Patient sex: F
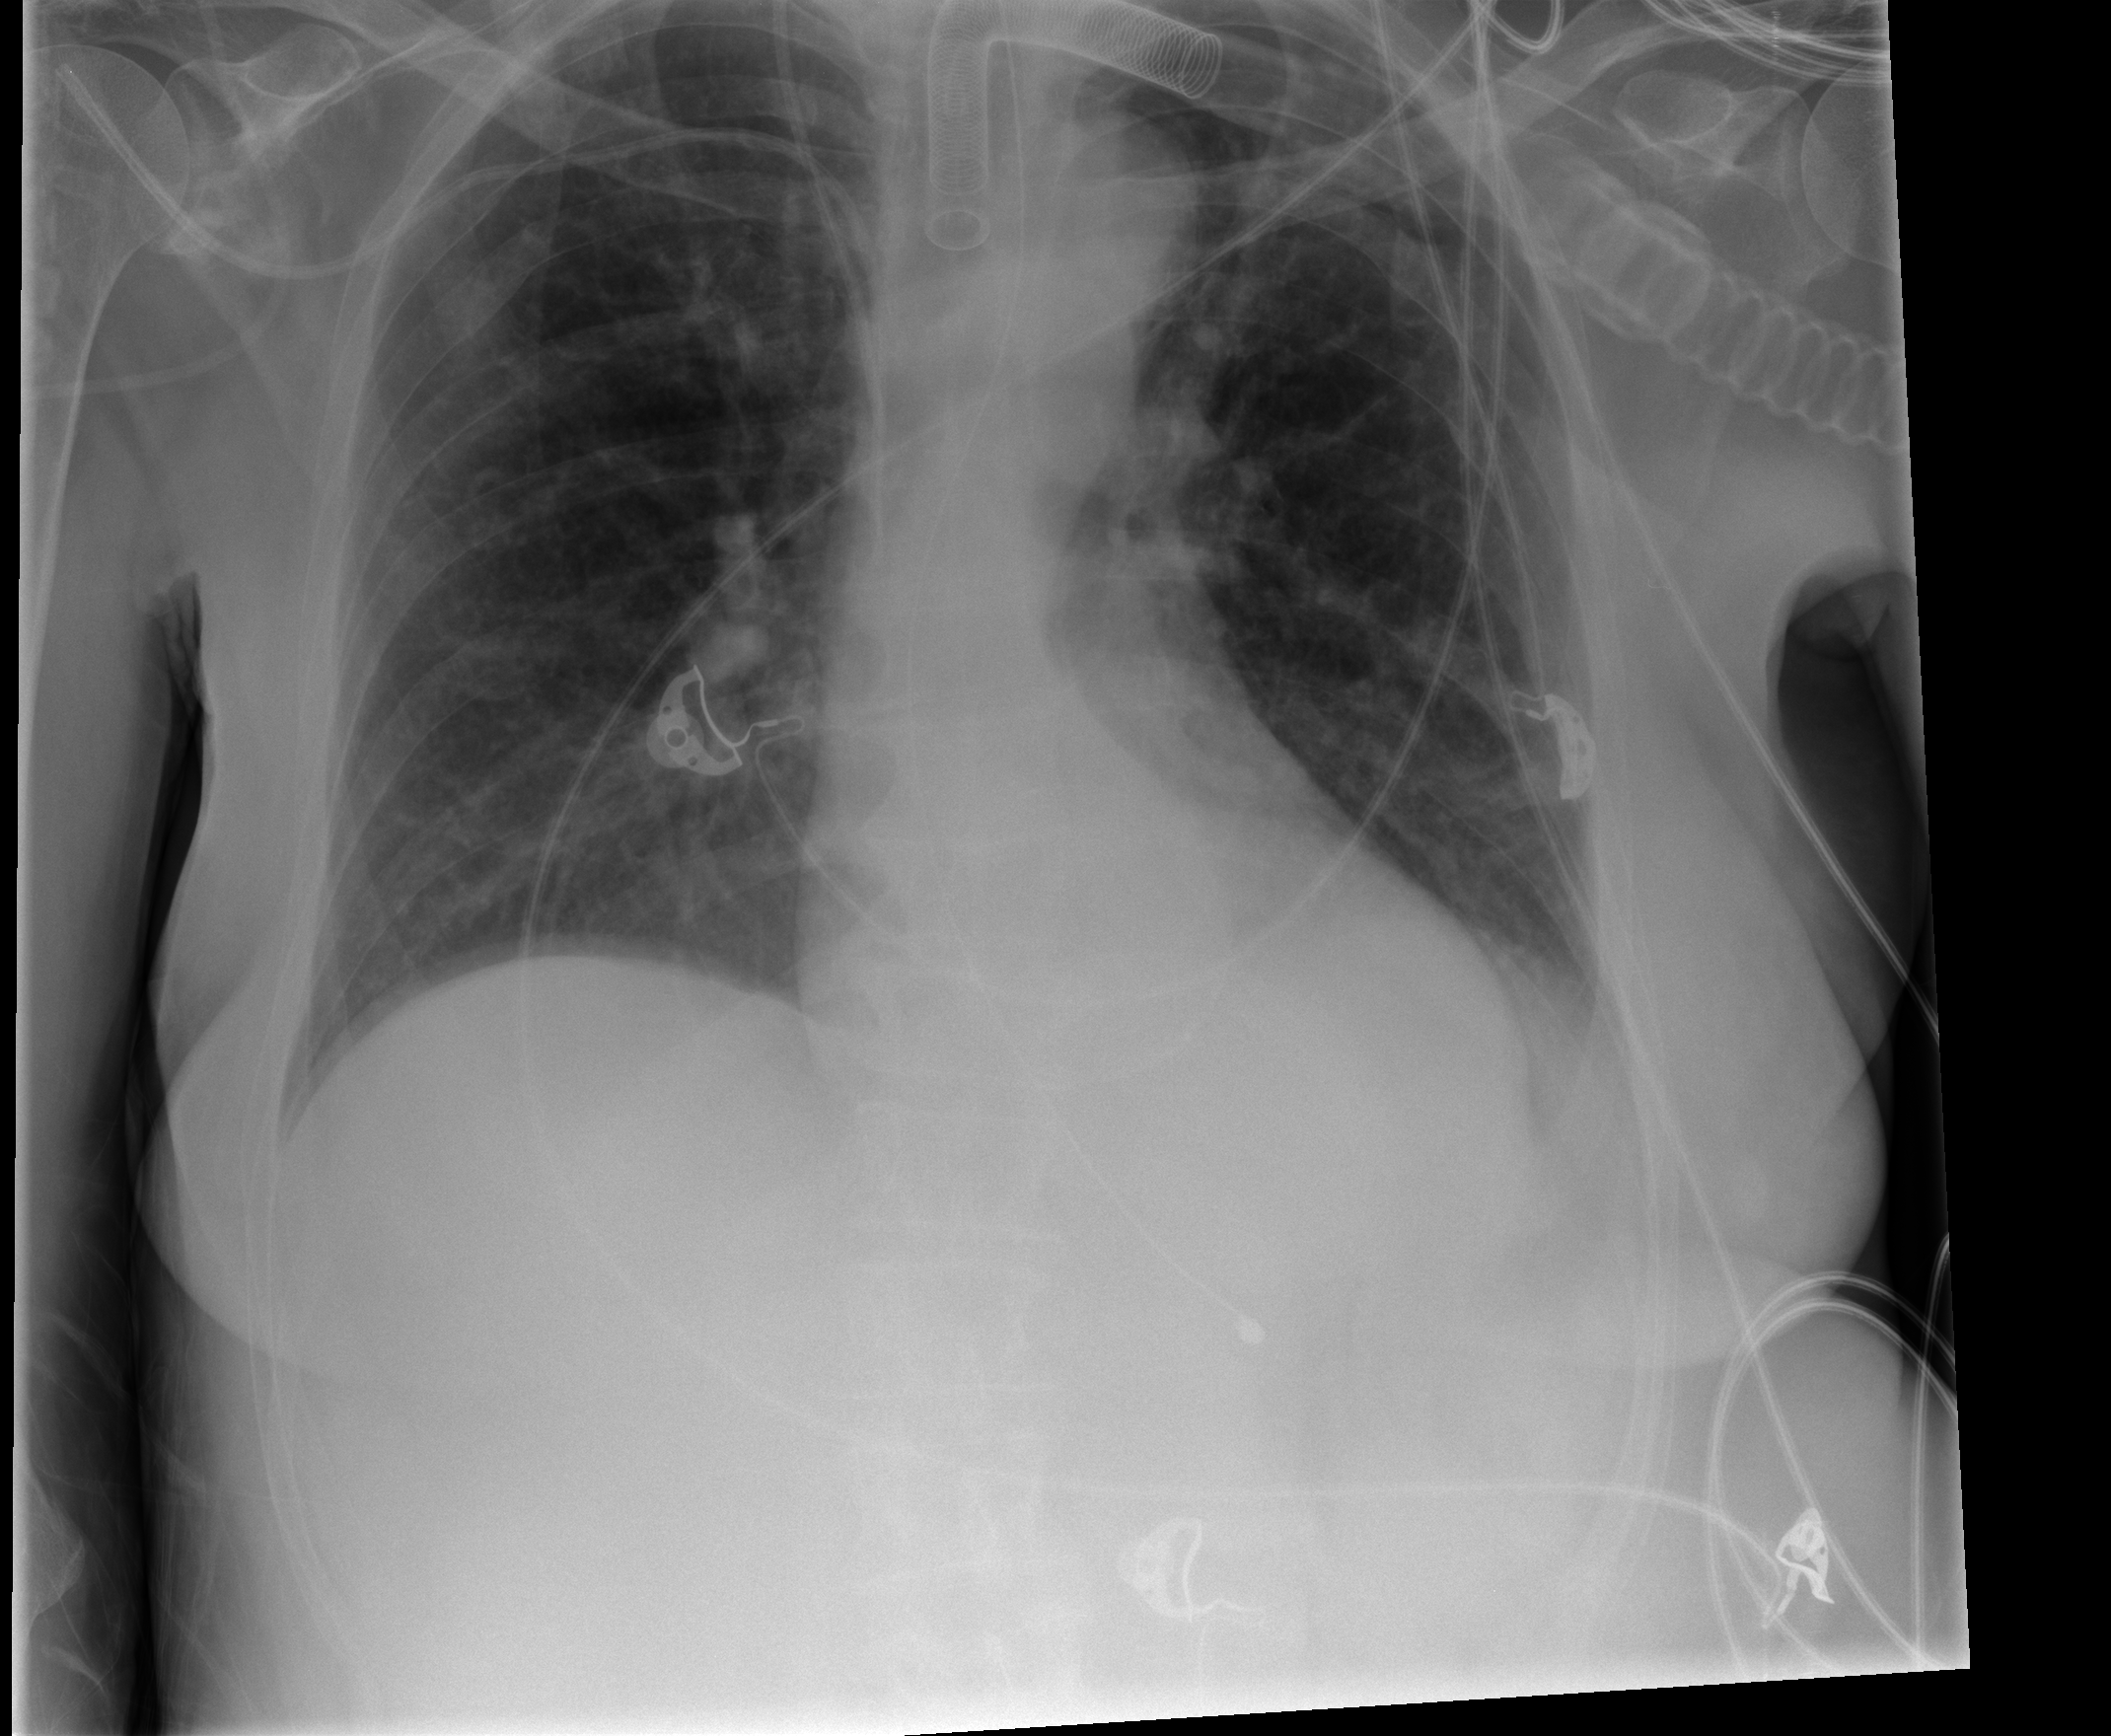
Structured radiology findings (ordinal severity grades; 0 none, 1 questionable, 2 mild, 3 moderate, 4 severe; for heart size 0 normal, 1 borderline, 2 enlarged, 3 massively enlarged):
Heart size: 0
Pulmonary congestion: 1
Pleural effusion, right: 0
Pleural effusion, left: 1
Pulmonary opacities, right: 0
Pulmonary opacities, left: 0
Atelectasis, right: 0
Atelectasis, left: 1